Question: I was creating the Recruitment App with Salesforce by going through the study material. I have a question. In the custom object, I saw that I have created a Standard field named "Position Title" and after that I have to create all other fields as "Custom Field & RelationShips". My question is -> Is it the case that Position title is the primary key/unique identified in this object? If that is the case, why the data type is Text(80)? I can have two records with same Position Title "Sr. Manager", right? In that case, my primary key/unique constraint violates.
I have attached the screenshot below:

I am new to salesforce. So please help me in understanding the system? Thanks in advance
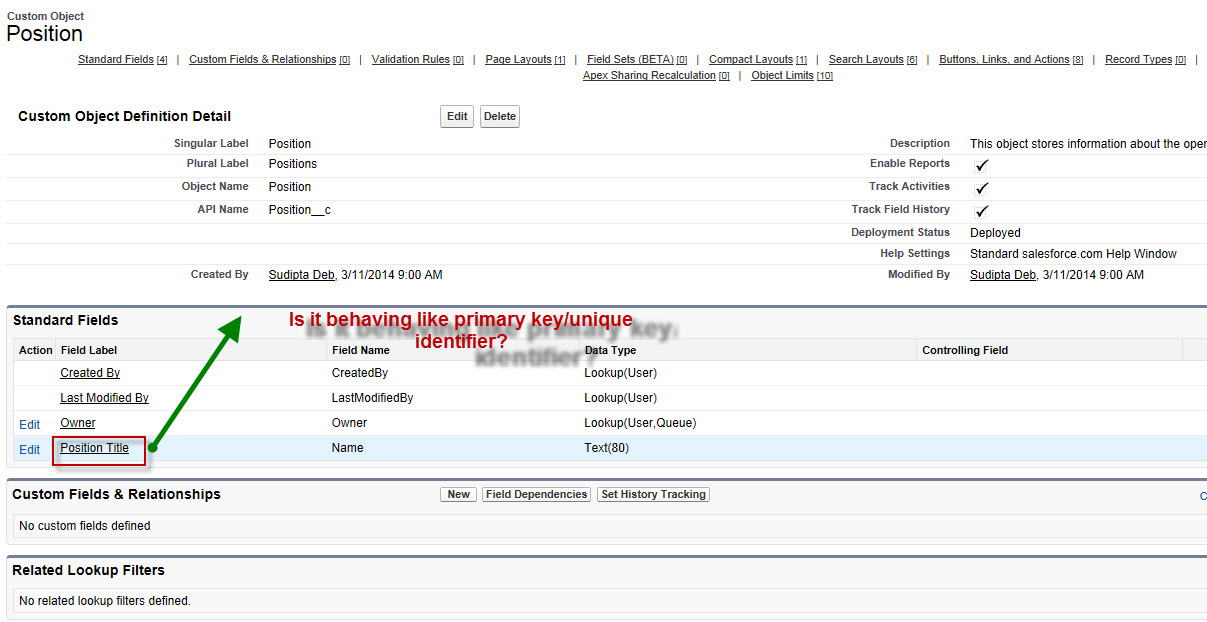
Answer: Salesforce always create by default a group of fields called 'Standard fields', such as Created date, Last modified Date or Owner. In that list you'll probably interested in two, Id what is the primary key/unique identifier and Name which is a Text(80) field that you can't modify (only define if it's going to be text or an autonumber).
So to answer your first question, is actually not unique nor you identifier, and unfortunately at the moment salesforce doesn't give an easy option to have this functionality, in order to achieve that you could write a trigger with that restriction or define the Name as an autonumber and add the position title as a custom field with the unique checkbox marked.
The only problem with that last implementation is that the Name field is a special one with some behavior associated with it and it might obscure some of this functionality. For example, it will be the field shown when adding a relation to that object or in case you add the field to a related list, it will include a link to the actual object, but it will show the autonumber instead of the position title what doesn't give much information about the related object.
Here's a link with other people asking for the <URL>.